Question: I created a CHANGELOG.md file at the root of my site and I display it in a Modal window using in Iframe :
'''
<iframe src="/CHANGELOG.md" frameborder="0" height="100%" width="100%"></iframe>
'''
How to prevent the downloading of the text file in an iframe ?
On FireFox the file is downloaded. On Chrome it is not downloaded, but I have this warning in the console :
> Resource interpreted as Document but transferred with MIME type
text/markdown: "https://www.example.fr/CHANGELOG.md".

The contents of the file are displayed well, but why is the file downloaded to some web browser ?
I've been on this little problem for days and have no solution.
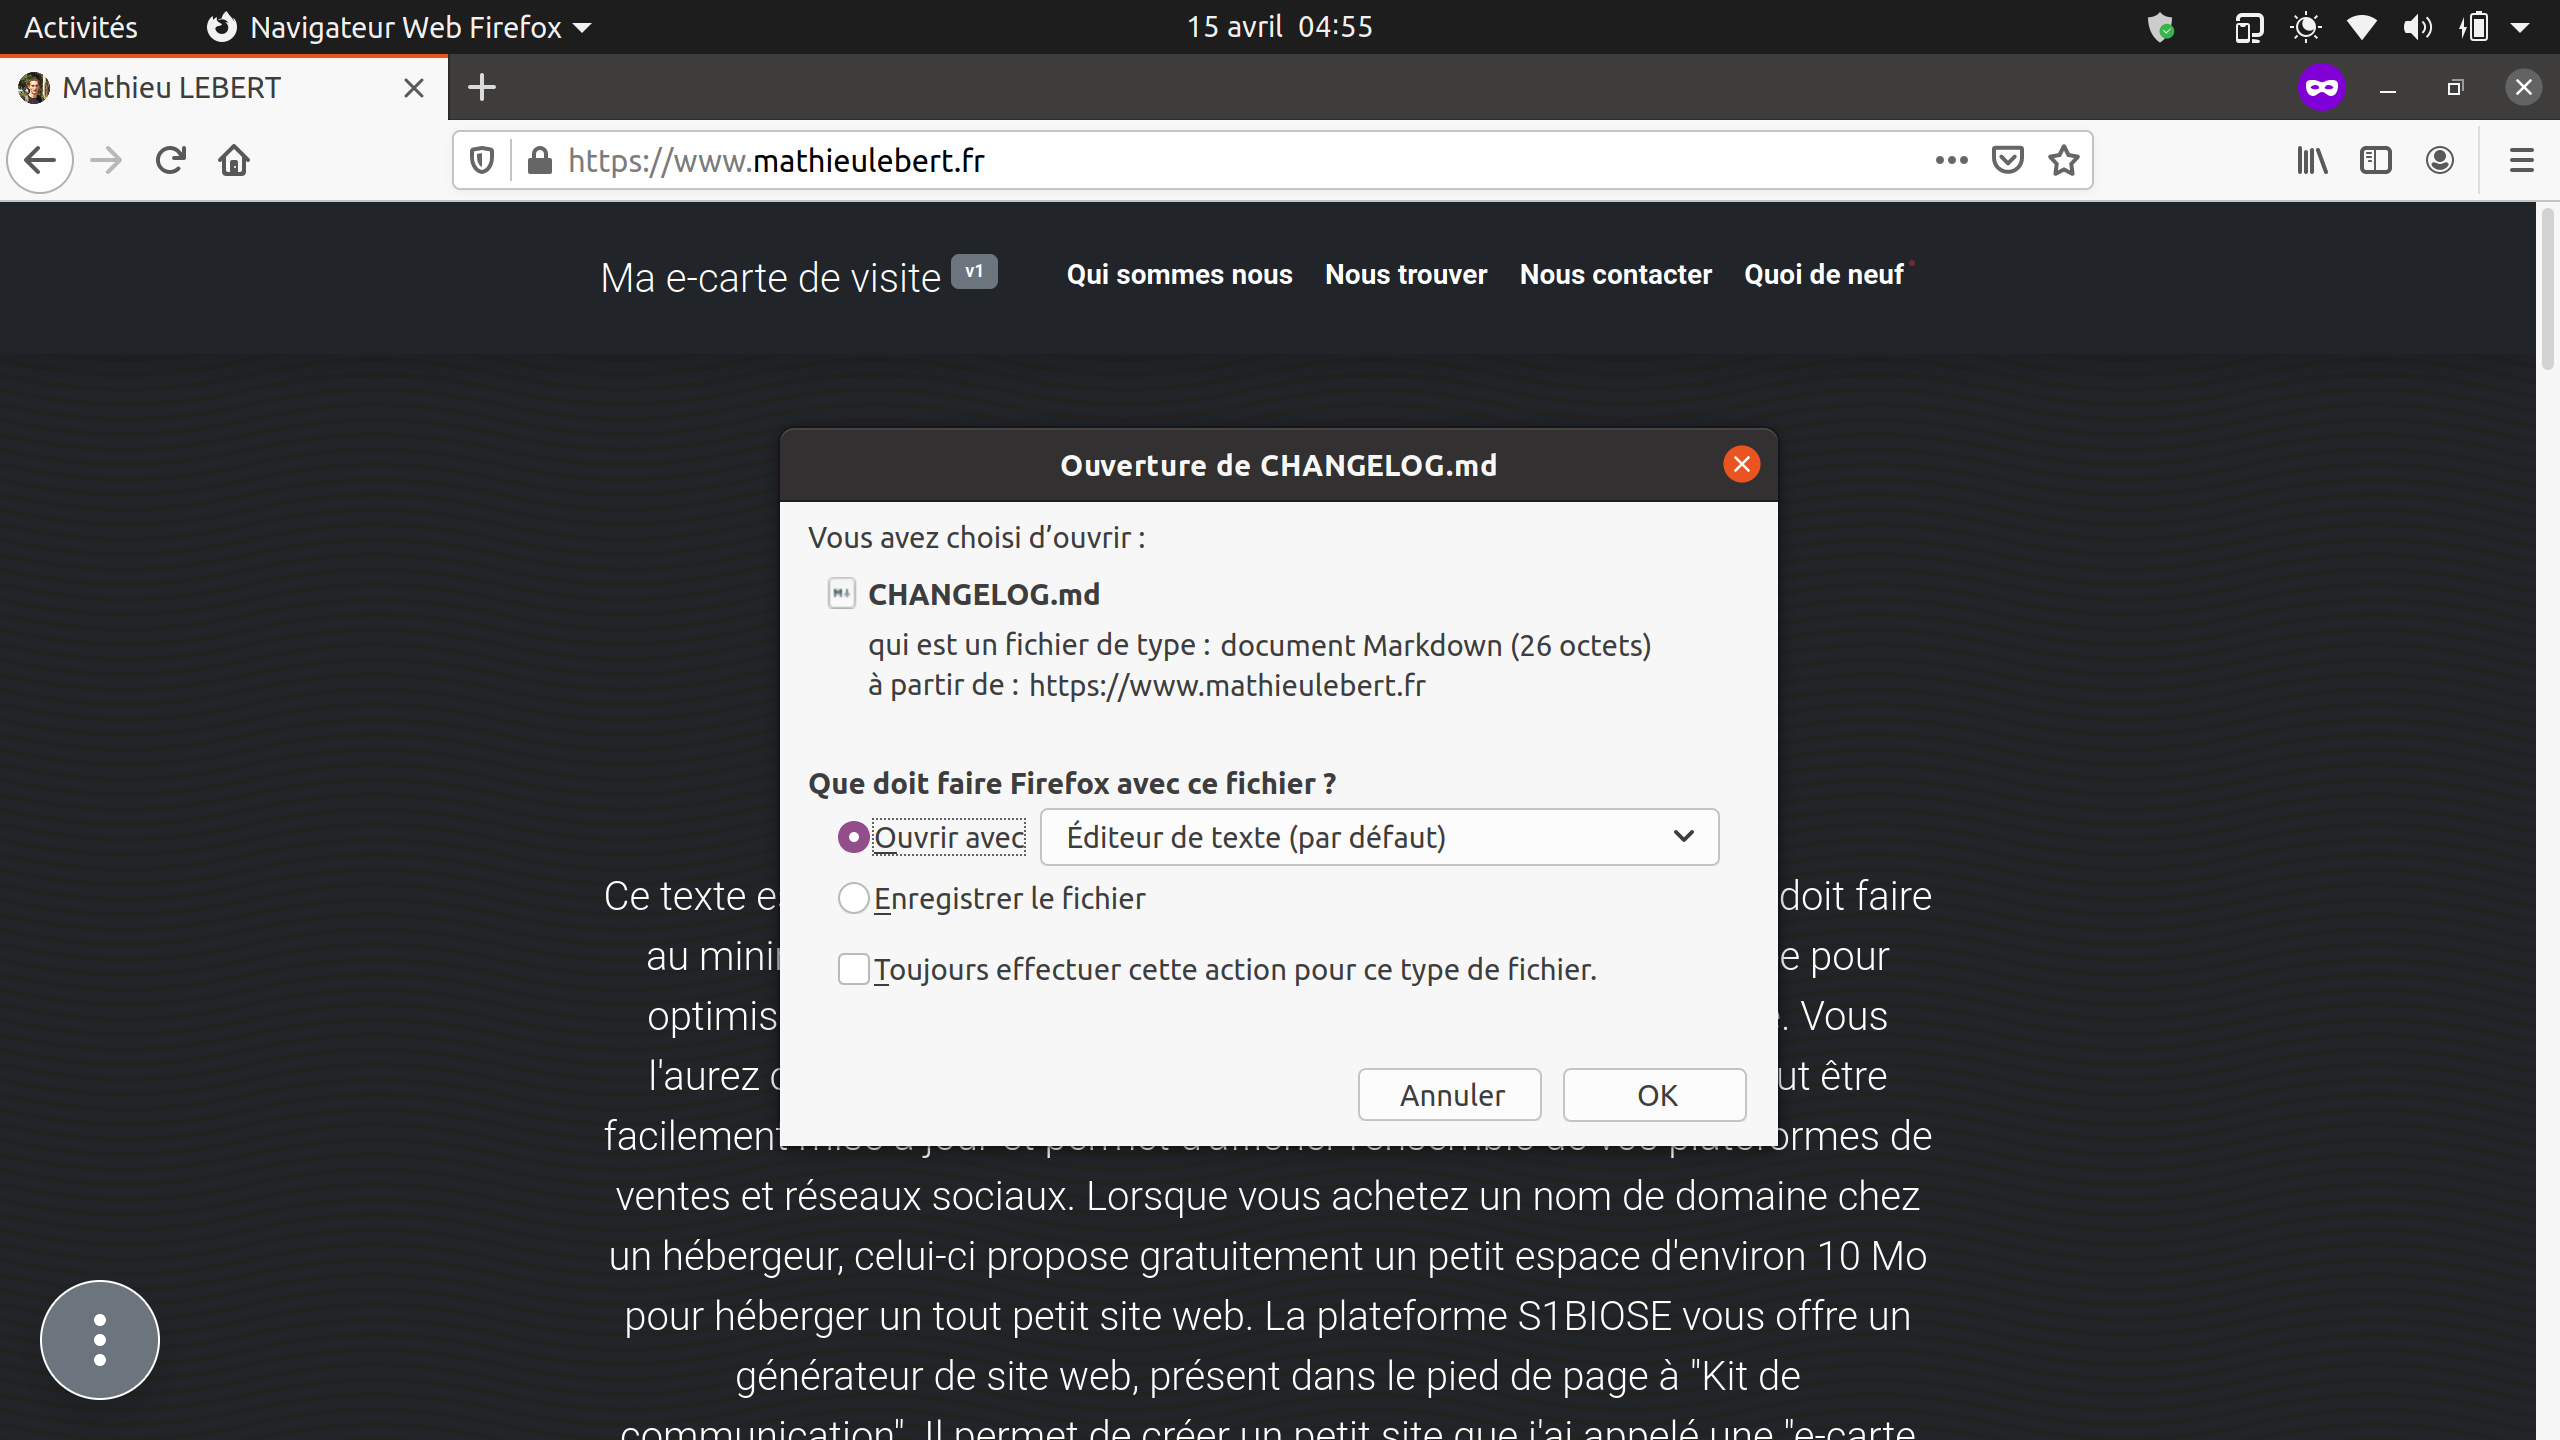
Answer: HTTP responses come with a 'Content-Type' header to tell the client what sort of data is in the response.
A properly configured server will say that a Markdown URL is of type 'text/markdown' while an HTML URL is of type 'text/html'.
When the browser gets the response, it determines how to handle it. Typically it will render resources inline if they are types it understands (so all browsers will support HTML documents) and download ones that it doesn't have built-in support for.
Sometimes a browser will content-sniff the file, decide that the content-type is wrong, and treat it differently.
Chrome is (incorrectly) doing that, while Firefox isn't.
The solution is to present the data in a format that browsers understand.
For Markdown the two obvious options are:
- 'text/plain''.txt'-